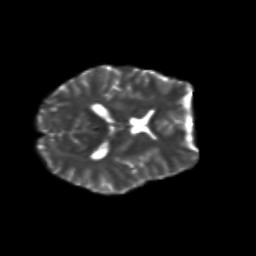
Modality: T2w
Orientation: axial
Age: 20
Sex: male
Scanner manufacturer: siemens
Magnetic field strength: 3 T
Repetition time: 3.5 s
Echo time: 0.113 s